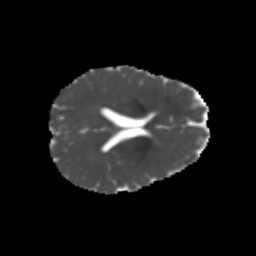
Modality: MD
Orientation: axial
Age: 7
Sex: male
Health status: healthy